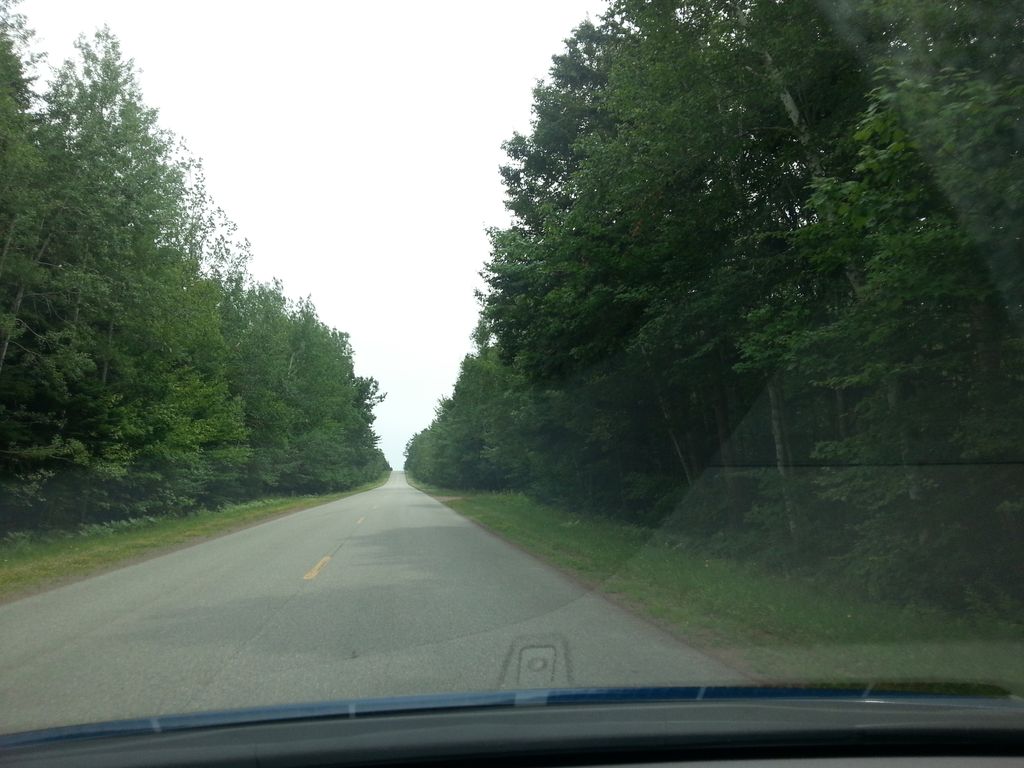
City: charlottetown